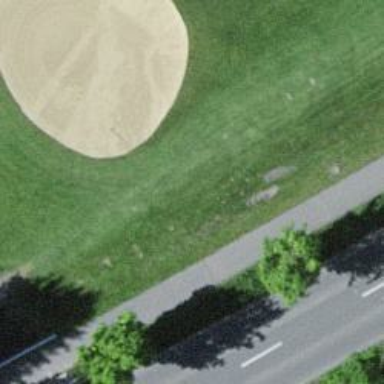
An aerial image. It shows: Designated golf cart track with grade5 surface.